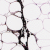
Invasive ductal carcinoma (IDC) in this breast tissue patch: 0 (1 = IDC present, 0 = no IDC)